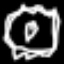
Label: donut